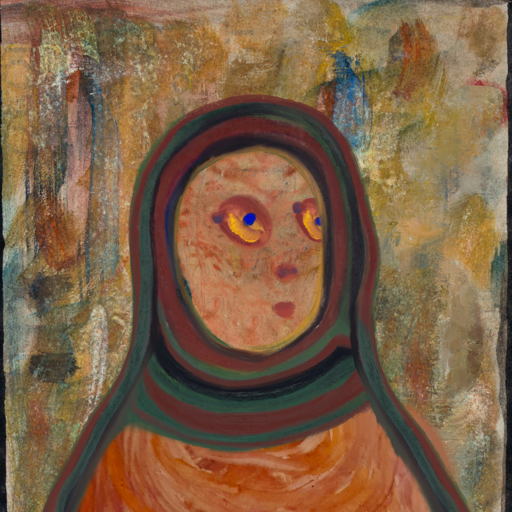
Background: Pipe, Head And Neck Side: Orphan, Face Side: Mother_And_Son_Son, Bust: Pious_Lady, Hair Side: Blank, Head Accessory: After_Raid_Scarf, Second Necklace: Blank, Necklace: Blank, Baby: Blank